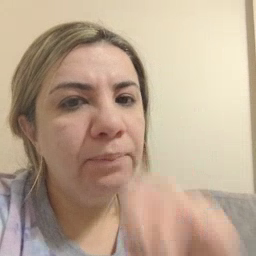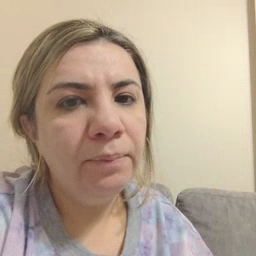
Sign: duck